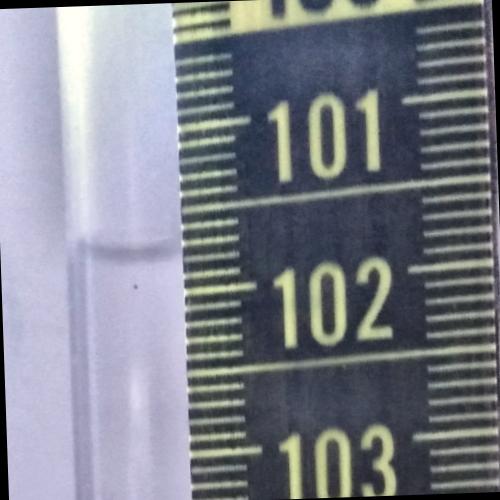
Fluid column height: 101.8 cm